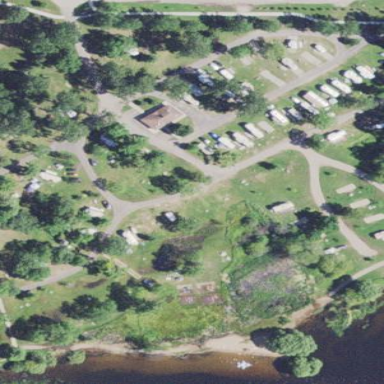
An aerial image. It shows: Caravan site for tourism.